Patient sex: M
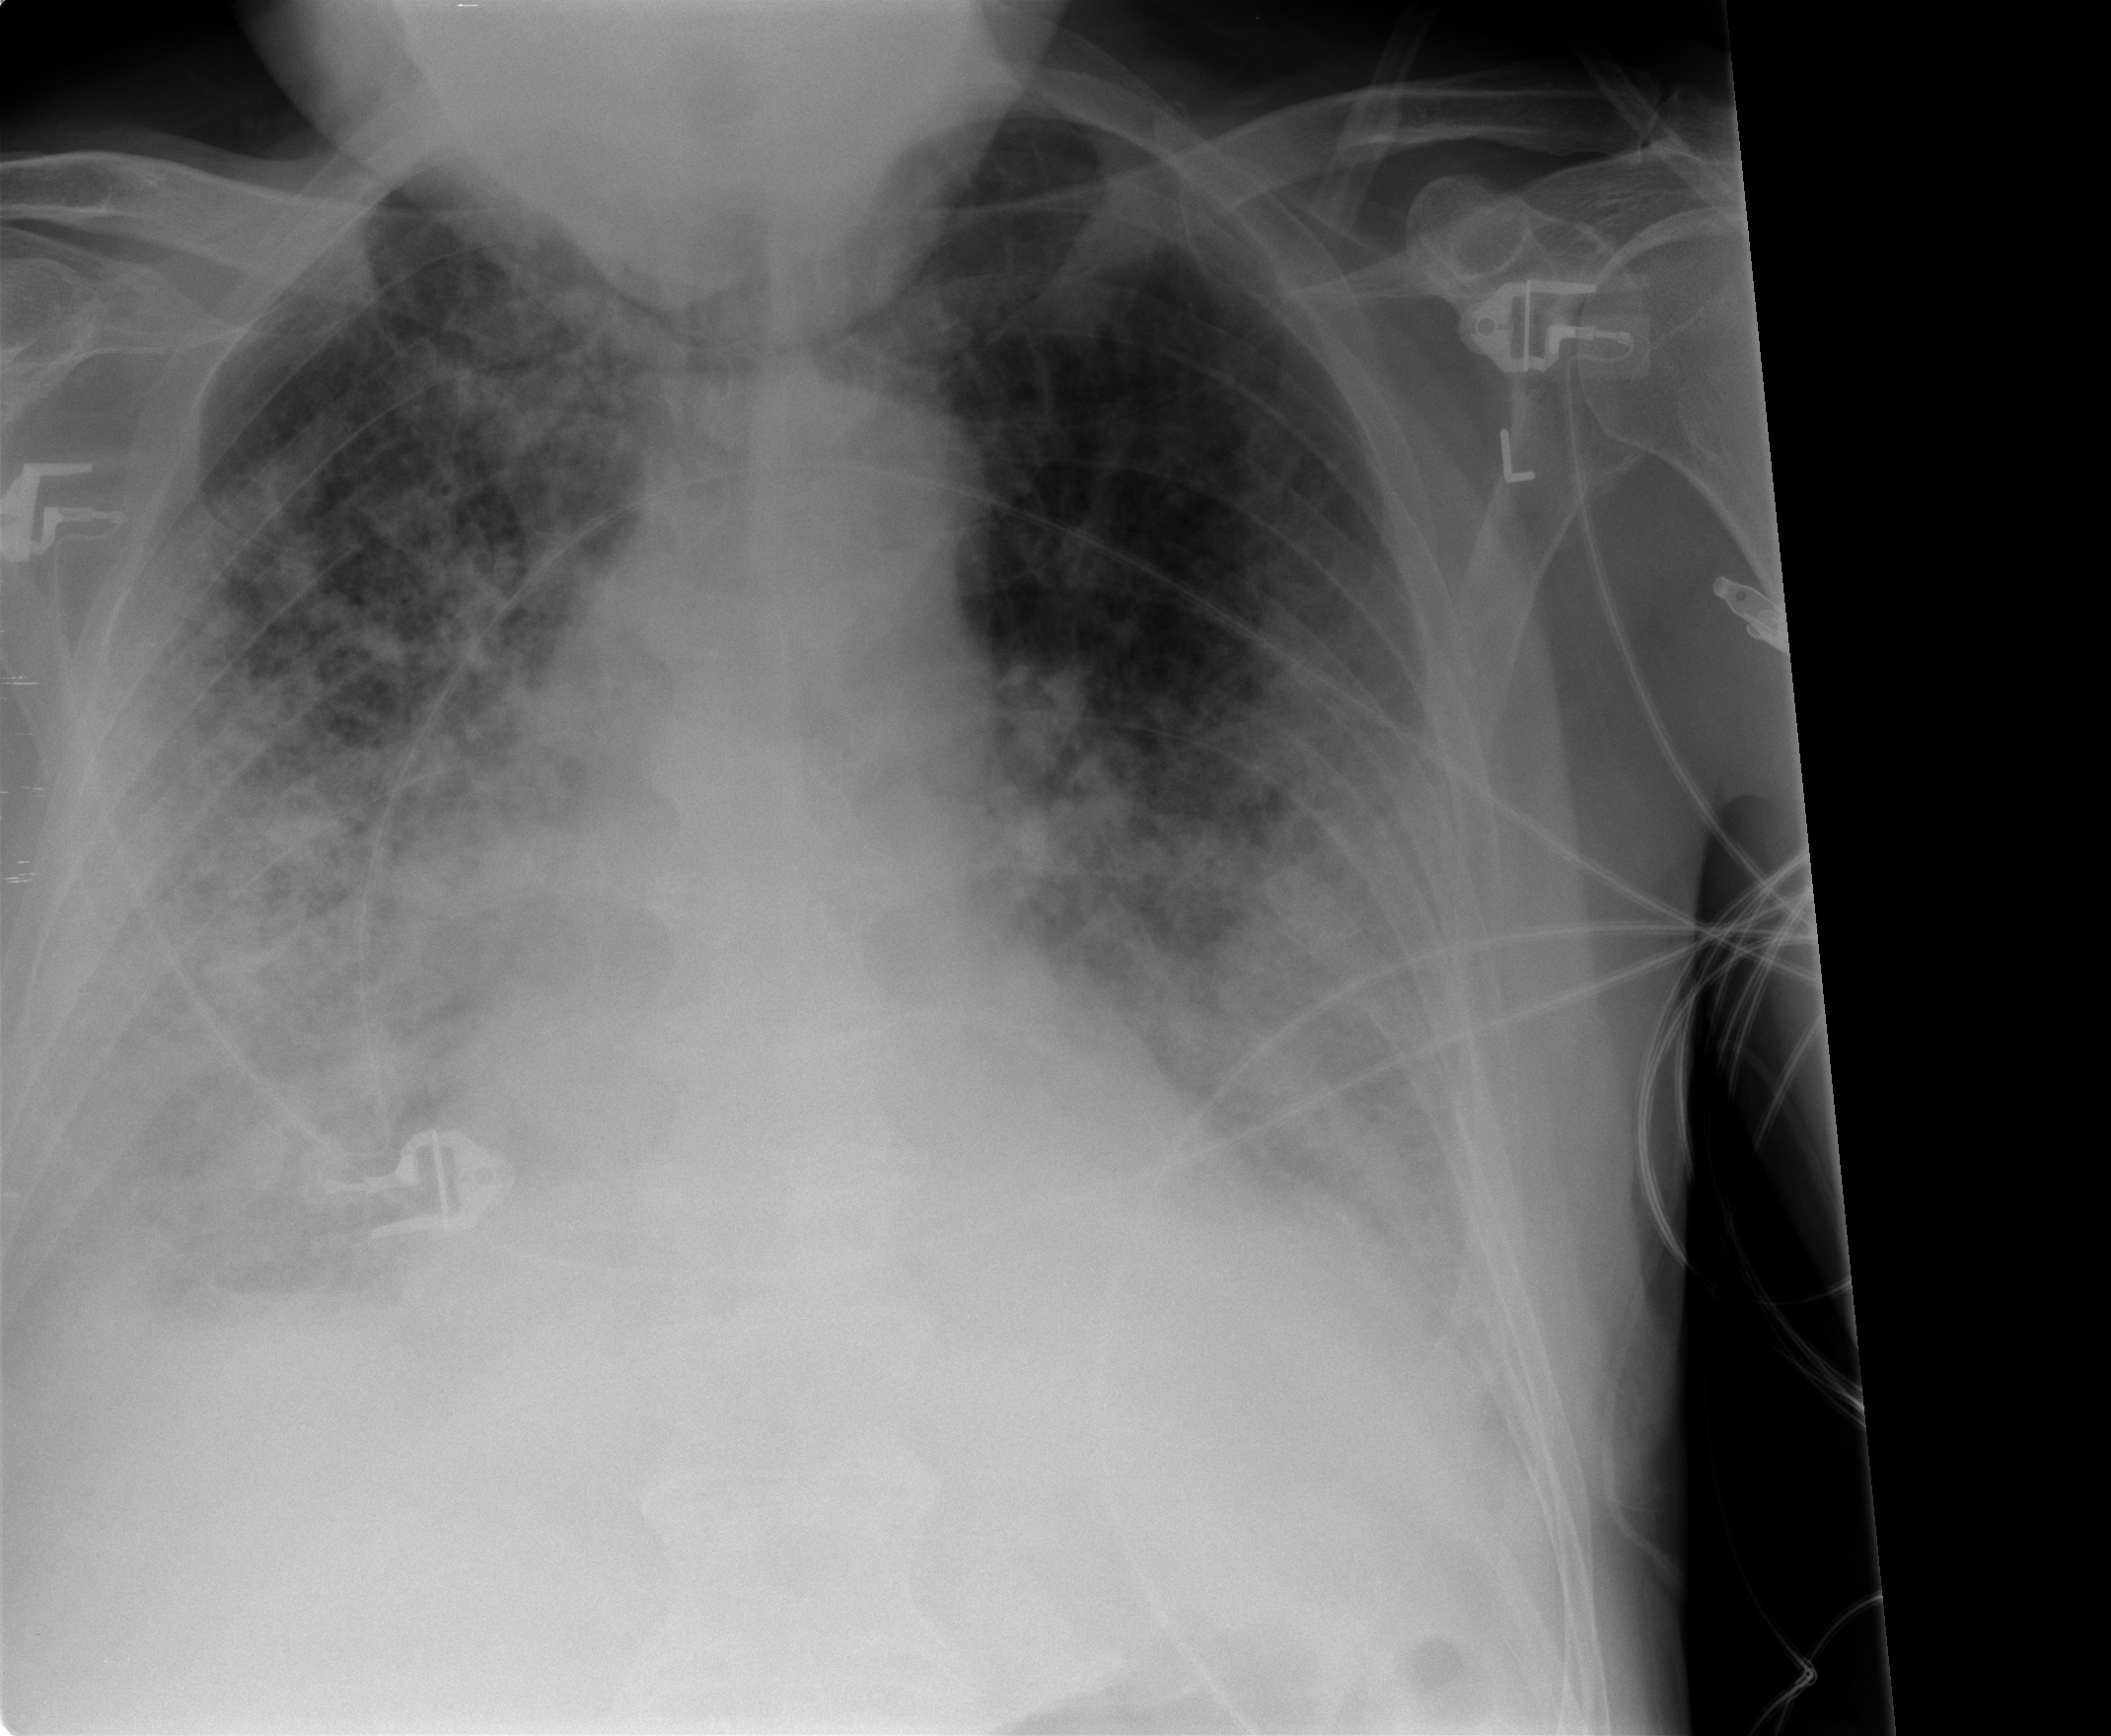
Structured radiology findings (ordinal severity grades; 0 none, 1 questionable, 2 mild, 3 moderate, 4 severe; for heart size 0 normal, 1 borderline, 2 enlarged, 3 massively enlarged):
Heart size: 2
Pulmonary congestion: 3
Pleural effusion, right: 2
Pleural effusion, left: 2
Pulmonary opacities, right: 3
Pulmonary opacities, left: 3
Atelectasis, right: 3
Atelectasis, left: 3